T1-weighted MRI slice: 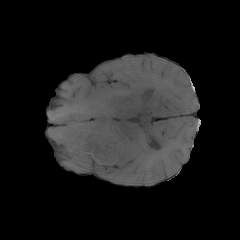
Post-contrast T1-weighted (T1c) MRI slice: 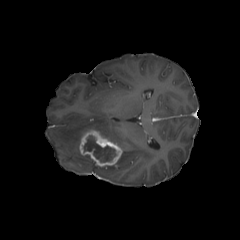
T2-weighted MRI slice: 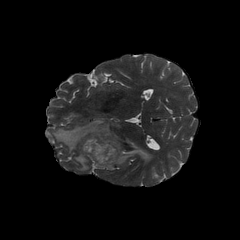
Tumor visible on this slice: yes